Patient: sex M, age 36
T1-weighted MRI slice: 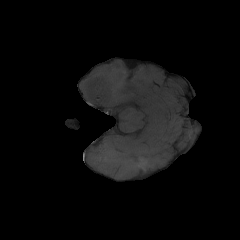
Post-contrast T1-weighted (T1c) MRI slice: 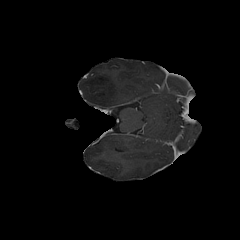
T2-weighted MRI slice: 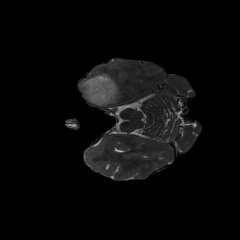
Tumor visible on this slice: yes
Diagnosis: Glioblastoma, IDH-wildtype
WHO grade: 4